Field crop: tomato
Growth stage: 1
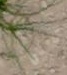
Species: cyperus